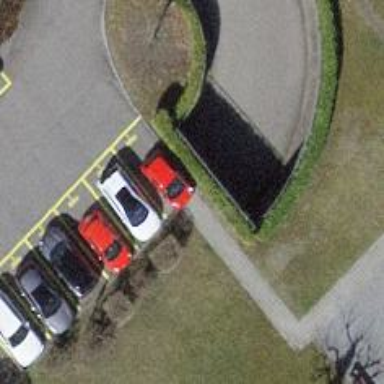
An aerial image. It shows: Parking entrance.